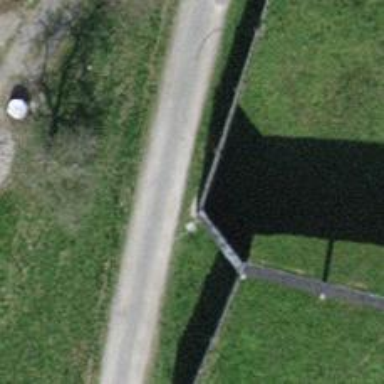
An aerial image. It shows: Concrete noise barrier wall.